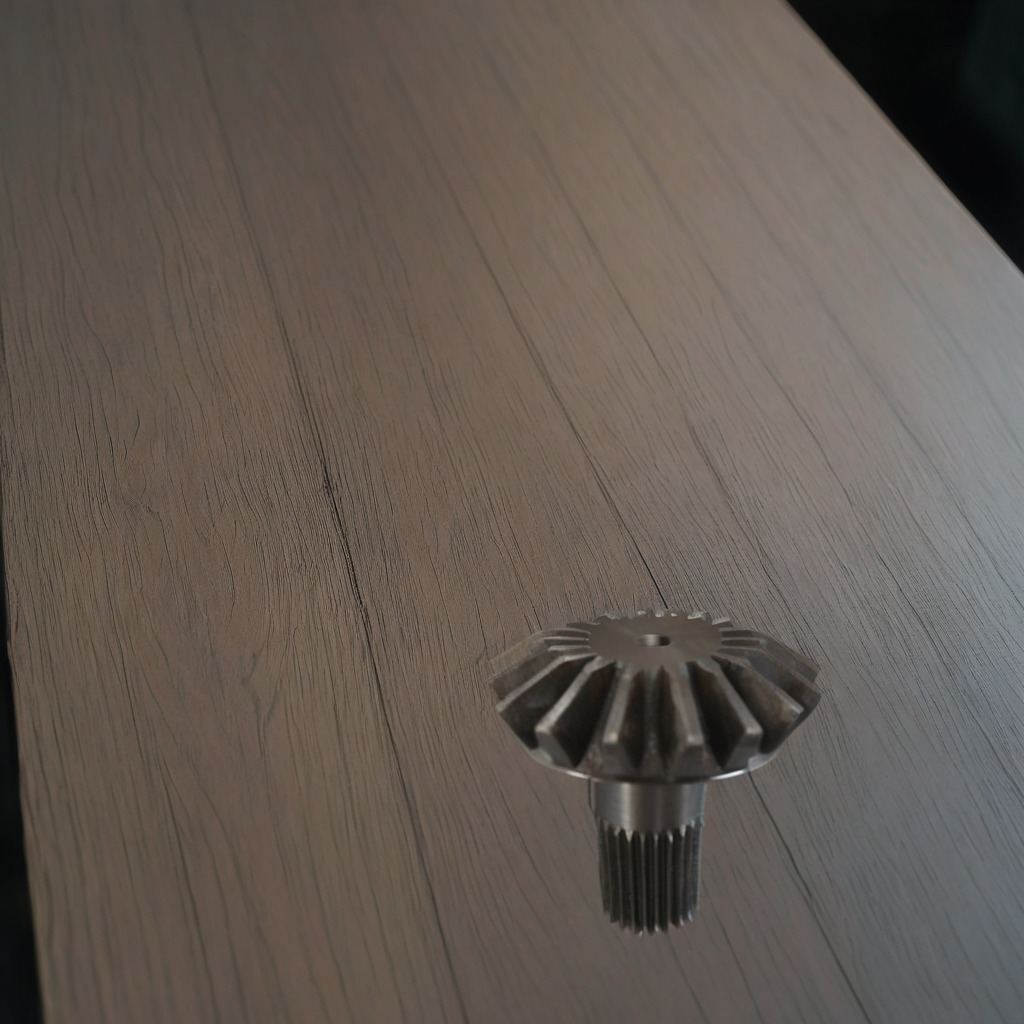
A steel gear with teeth is lying on the table in the garage.